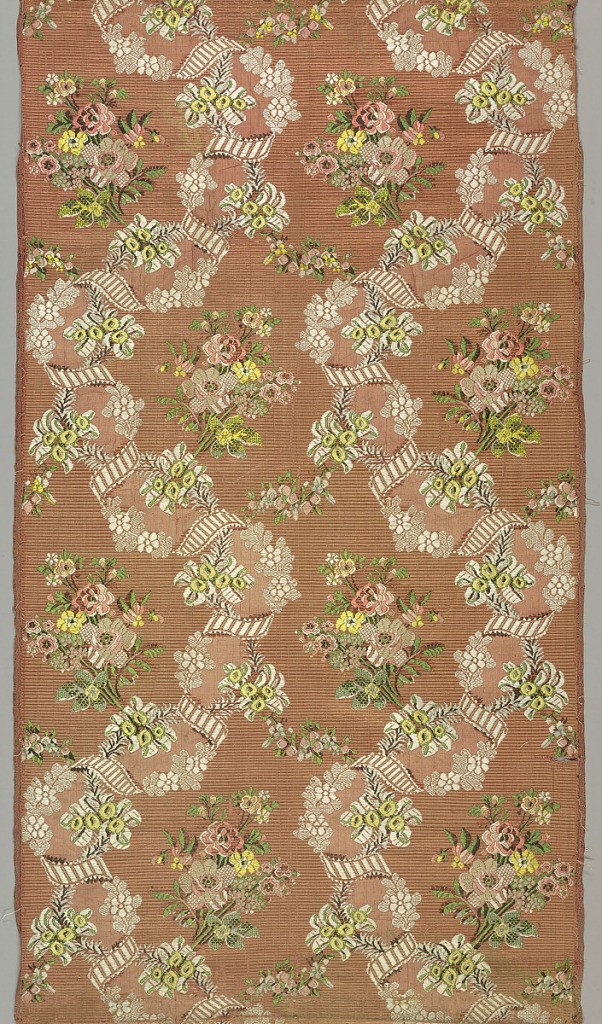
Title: Fragments
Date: mid-18th century
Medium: silk Technique: warp-oriented plain weave patterned with supplementary [flushing] warps and discontinuous supplementary wefts
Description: Twined ribbons supporting bunches of flowers on a ribbed "flushing" warp background.